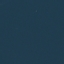
Land use / land cover class: SeaLake